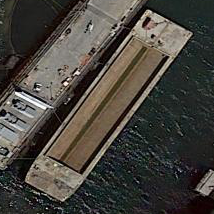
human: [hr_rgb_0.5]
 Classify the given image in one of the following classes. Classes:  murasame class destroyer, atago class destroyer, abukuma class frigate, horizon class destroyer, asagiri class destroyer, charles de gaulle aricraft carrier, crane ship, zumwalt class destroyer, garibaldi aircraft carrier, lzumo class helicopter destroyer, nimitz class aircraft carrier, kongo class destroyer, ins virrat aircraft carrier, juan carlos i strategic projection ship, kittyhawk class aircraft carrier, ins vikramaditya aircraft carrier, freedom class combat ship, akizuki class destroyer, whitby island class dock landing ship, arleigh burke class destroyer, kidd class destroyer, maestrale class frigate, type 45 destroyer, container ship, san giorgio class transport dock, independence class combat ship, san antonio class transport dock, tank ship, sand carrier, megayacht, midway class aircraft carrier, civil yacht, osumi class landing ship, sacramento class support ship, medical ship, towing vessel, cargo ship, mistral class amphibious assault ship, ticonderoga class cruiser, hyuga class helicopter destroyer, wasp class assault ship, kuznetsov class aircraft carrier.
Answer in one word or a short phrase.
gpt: Sand carrier